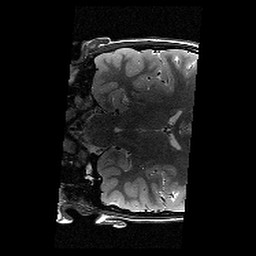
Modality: T2w
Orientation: coronal
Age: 10
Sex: male
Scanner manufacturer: siemens
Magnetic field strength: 3 T
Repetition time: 9.23 s
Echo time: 0.067 s